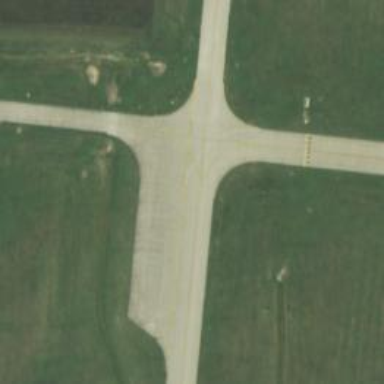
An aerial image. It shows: View of taxiway at the airport.